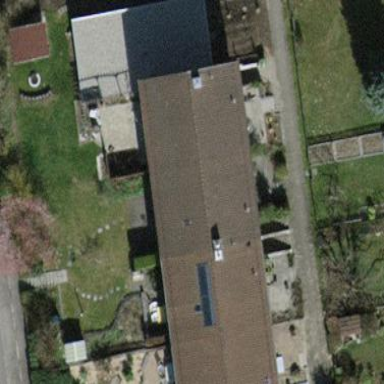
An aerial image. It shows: Building with tile roof.